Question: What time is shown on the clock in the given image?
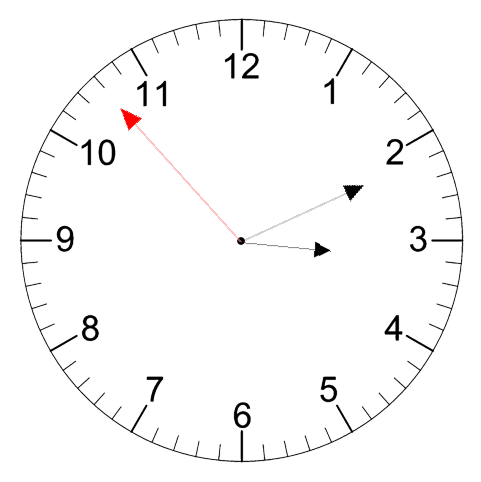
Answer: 03:10:53